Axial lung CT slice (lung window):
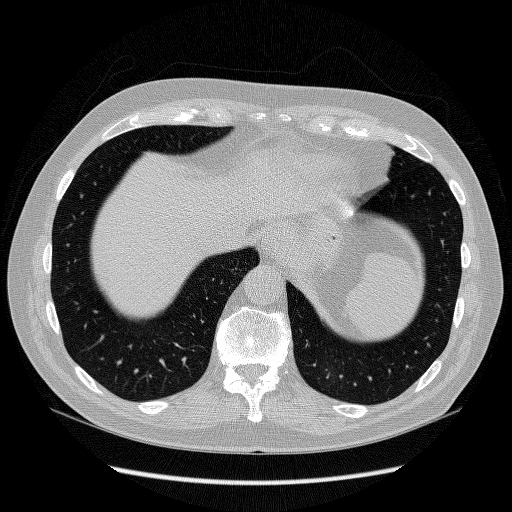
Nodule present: no